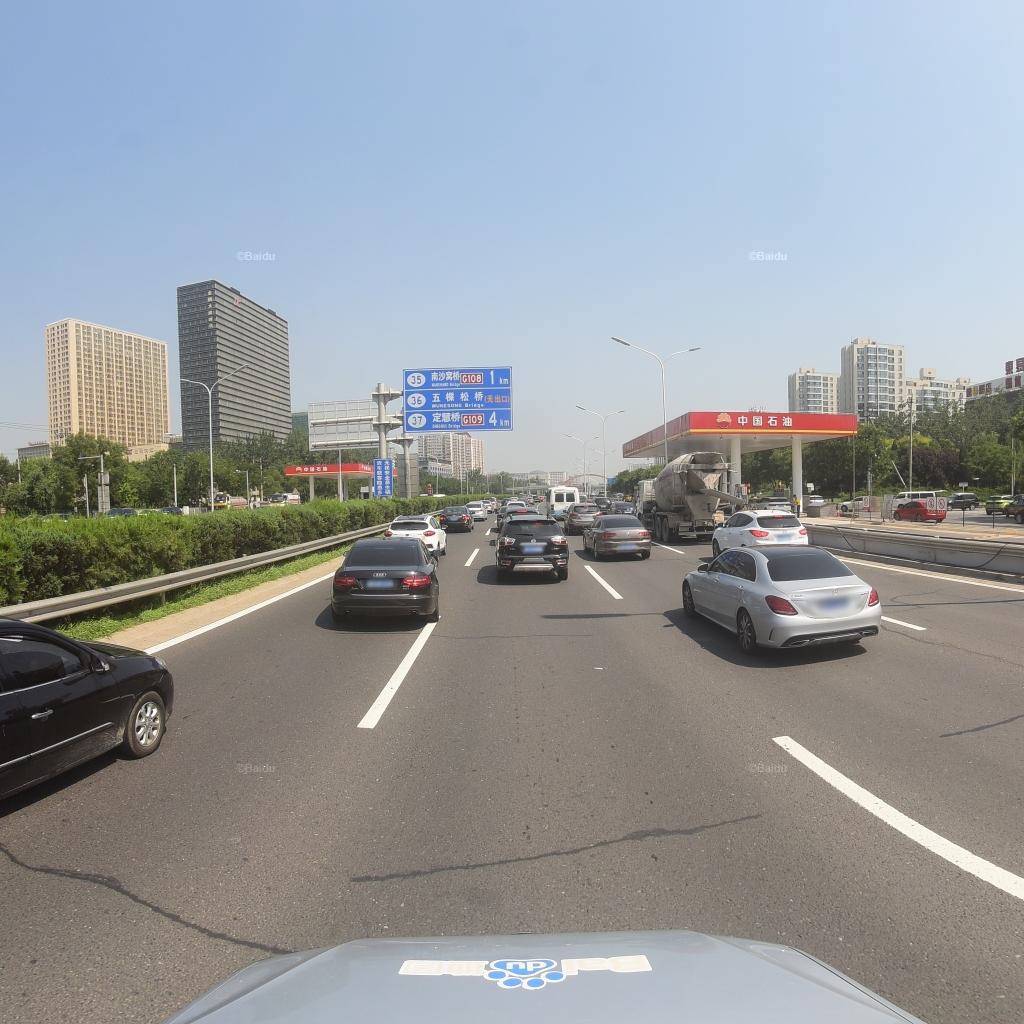
Region: Fengtai
Road damage annotations: transverse patch, longitudinal patch, transverse patch, transverse patch, transverse patch